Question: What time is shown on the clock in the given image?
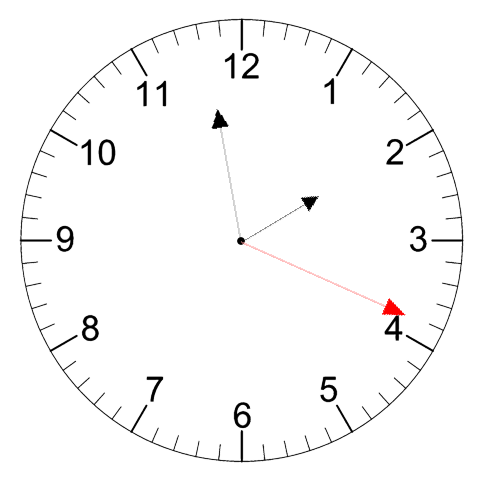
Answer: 01:58:19